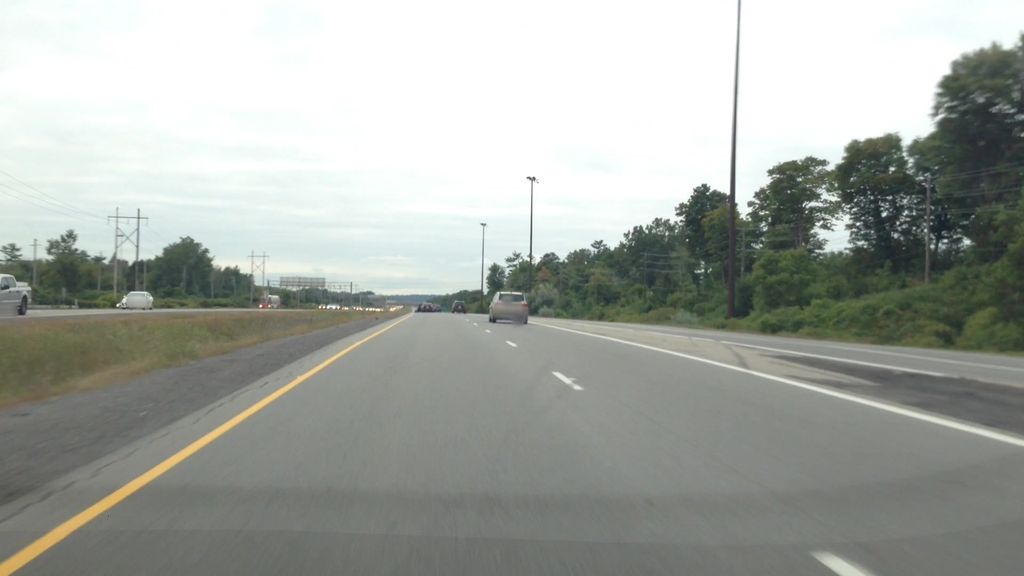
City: ottawa-gatineau